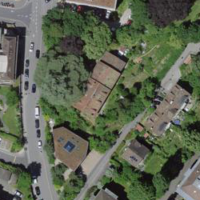
EUNIS habitat code: 55
Species observed at this site:
Cepaea nemoralis
Asplenium ruta-muraria